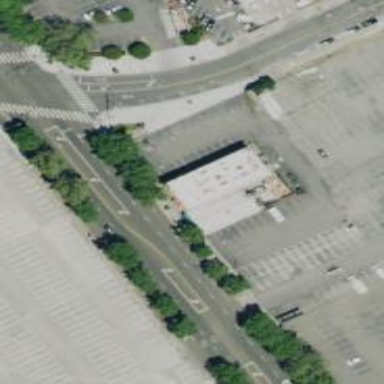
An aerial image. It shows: Parking space.